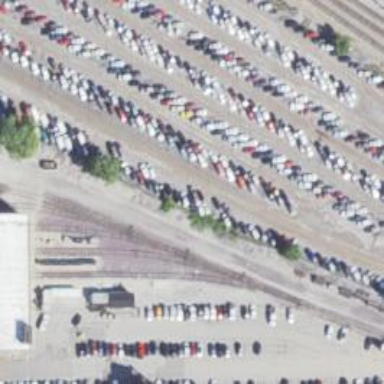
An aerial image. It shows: Railway yard used for servicing trains.